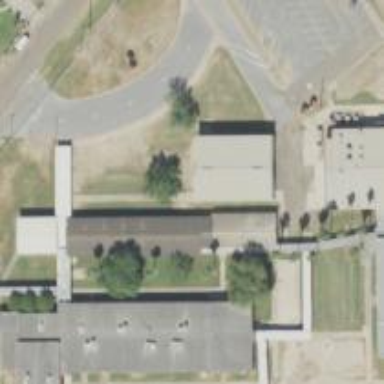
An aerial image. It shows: School.